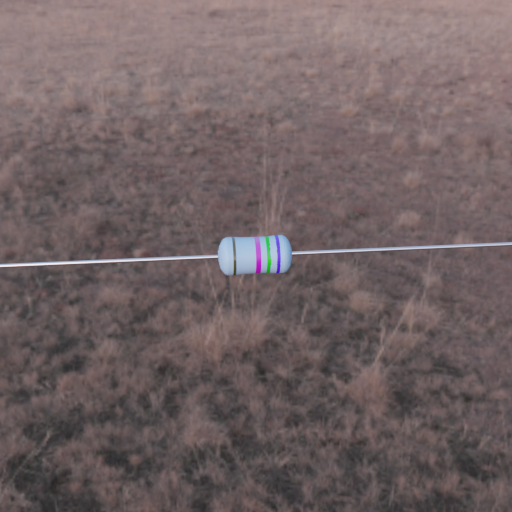
Resistor colour bands (in order): black, violet, green, blue